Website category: university
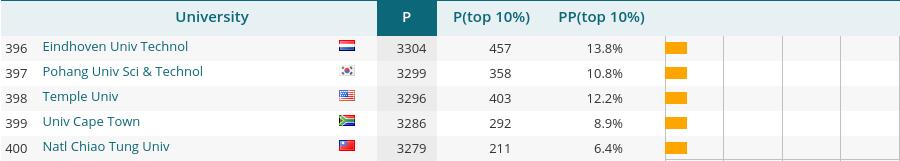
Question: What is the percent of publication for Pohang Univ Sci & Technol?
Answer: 10.8%

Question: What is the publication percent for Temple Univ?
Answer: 12.2%

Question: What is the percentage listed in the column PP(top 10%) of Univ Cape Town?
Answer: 8.9%

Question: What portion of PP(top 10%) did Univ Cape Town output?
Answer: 8.9%

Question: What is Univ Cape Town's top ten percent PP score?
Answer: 8.9%

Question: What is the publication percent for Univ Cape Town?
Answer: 8.9%

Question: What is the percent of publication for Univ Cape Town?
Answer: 8.9%

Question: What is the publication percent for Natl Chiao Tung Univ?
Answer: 6.4%

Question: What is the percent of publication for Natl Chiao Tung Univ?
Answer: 6.4%

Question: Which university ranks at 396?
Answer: Eindhoven Univ Technol

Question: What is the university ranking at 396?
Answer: Eindhoven Univ Technol

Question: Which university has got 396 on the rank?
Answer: Eindhoven Univ Technol

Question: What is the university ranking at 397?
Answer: Pohang Univ Sci & Technol

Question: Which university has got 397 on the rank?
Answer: Pohang Univ Sci & Technol

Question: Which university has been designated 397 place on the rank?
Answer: Pohang Univ Sci & Technol

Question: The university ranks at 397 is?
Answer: Pohang Univ Sci & Technol

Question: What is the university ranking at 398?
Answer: Temple Univ

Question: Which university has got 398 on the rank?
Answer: Temple Univ

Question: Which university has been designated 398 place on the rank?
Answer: Temple Univ

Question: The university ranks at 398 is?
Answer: Temple Univ

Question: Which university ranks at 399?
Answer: Univ Cape Town

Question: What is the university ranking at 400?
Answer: Natl Chiao Tung Univ

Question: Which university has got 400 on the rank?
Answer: Natl Chiao Tung Univ

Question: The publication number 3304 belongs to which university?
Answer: Eindhoven Univ Technol

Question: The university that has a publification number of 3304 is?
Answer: Eindhoven Univ Technol

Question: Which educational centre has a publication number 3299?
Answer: Pohang Univ Sci & Technol

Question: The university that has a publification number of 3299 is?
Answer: Pohang Univ Sci & Technol

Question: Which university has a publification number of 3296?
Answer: Temple Univ

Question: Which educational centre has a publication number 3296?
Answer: Temple Univ

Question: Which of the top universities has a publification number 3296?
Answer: Temple Univ

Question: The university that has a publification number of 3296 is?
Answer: Temple Univ

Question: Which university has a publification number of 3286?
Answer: Univ Cape Town

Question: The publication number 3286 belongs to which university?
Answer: Univ Cape Town

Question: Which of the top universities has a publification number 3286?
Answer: Univ Cape Town

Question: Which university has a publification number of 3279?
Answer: Natl Chiao Tung Univ

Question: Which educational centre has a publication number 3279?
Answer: Natl Chiao Tung Univ

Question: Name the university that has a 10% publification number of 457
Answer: Eindhoven Univ Technol

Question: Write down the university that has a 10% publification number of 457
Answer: Eindhoven Univ Technol

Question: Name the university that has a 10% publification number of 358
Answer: Pohang Univ Sci & Technol

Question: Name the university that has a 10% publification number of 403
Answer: Temple Univ

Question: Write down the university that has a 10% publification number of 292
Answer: Univ Cape Town

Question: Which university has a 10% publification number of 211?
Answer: Natl Chiao Tung Univ

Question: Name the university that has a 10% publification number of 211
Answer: Natl Chiao Tung Univ

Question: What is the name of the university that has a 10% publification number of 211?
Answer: Natl Chiao Tung Univ

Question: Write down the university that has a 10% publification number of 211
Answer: Natl Chiao Tung Univ